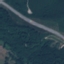
Land use / land cover class: Highway